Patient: sex M, age 26
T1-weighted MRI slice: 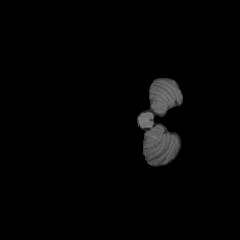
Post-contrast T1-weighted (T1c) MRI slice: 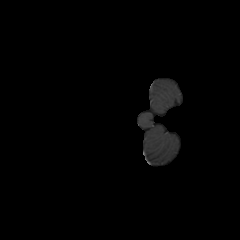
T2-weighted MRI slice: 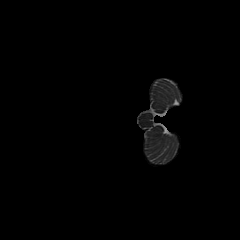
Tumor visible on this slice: no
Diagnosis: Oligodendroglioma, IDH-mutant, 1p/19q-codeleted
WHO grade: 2